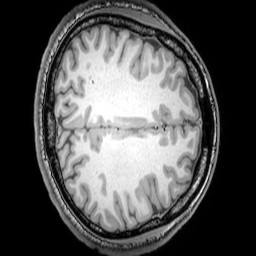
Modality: T1w
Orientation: axial
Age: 26
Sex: male
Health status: healthy
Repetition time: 0.081 s
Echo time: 0.037 s